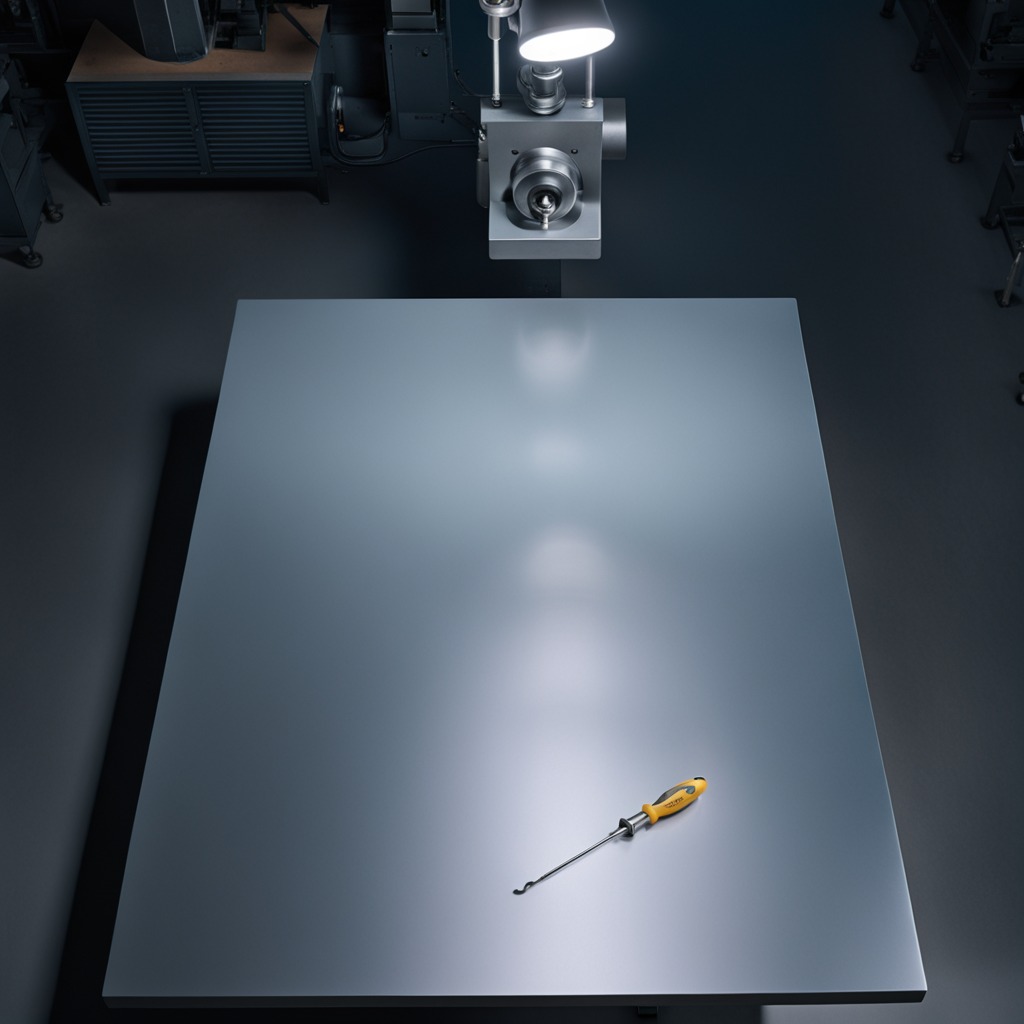
A screwdriver is lying on the tabletop.